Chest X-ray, AP view. Patient: 82 years old, sex M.
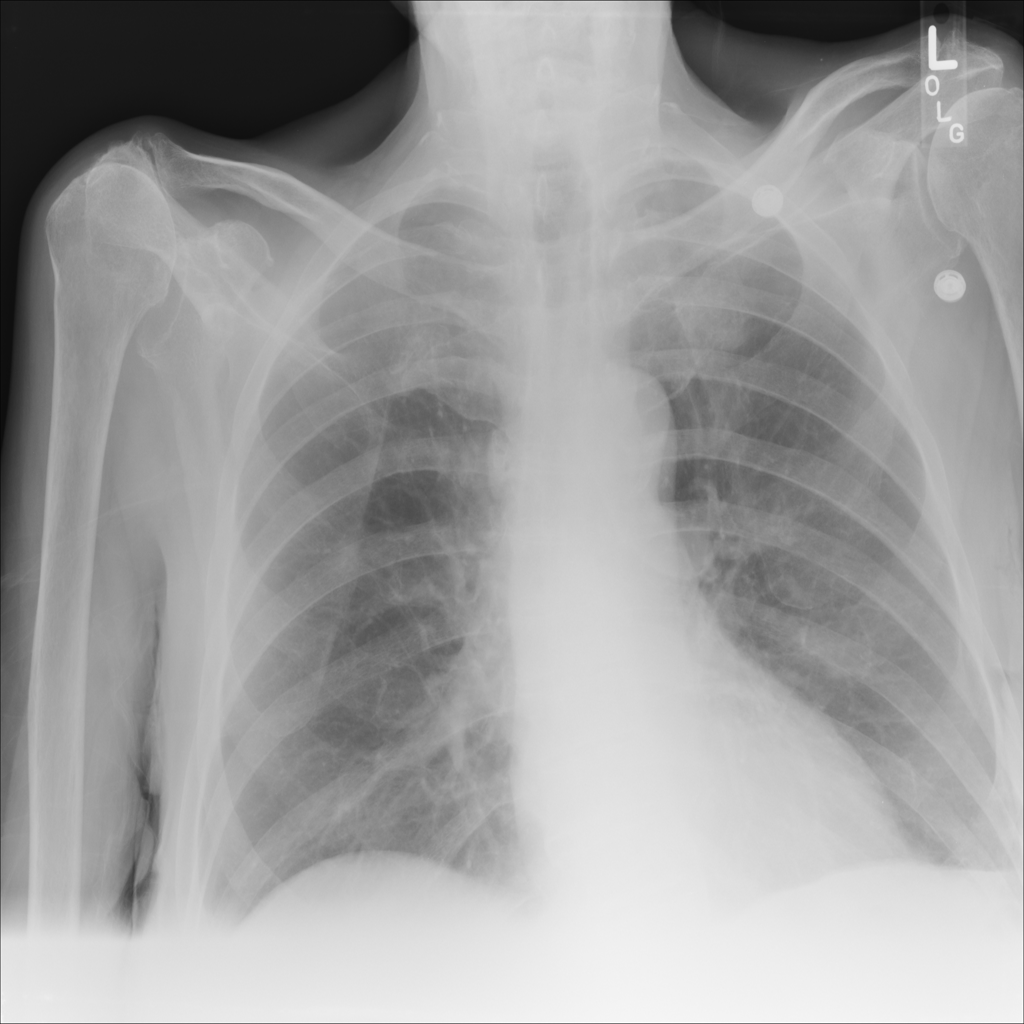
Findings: No Finding